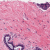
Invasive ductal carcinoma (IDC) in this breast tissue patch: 0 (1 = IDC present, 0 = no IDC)